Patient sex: F
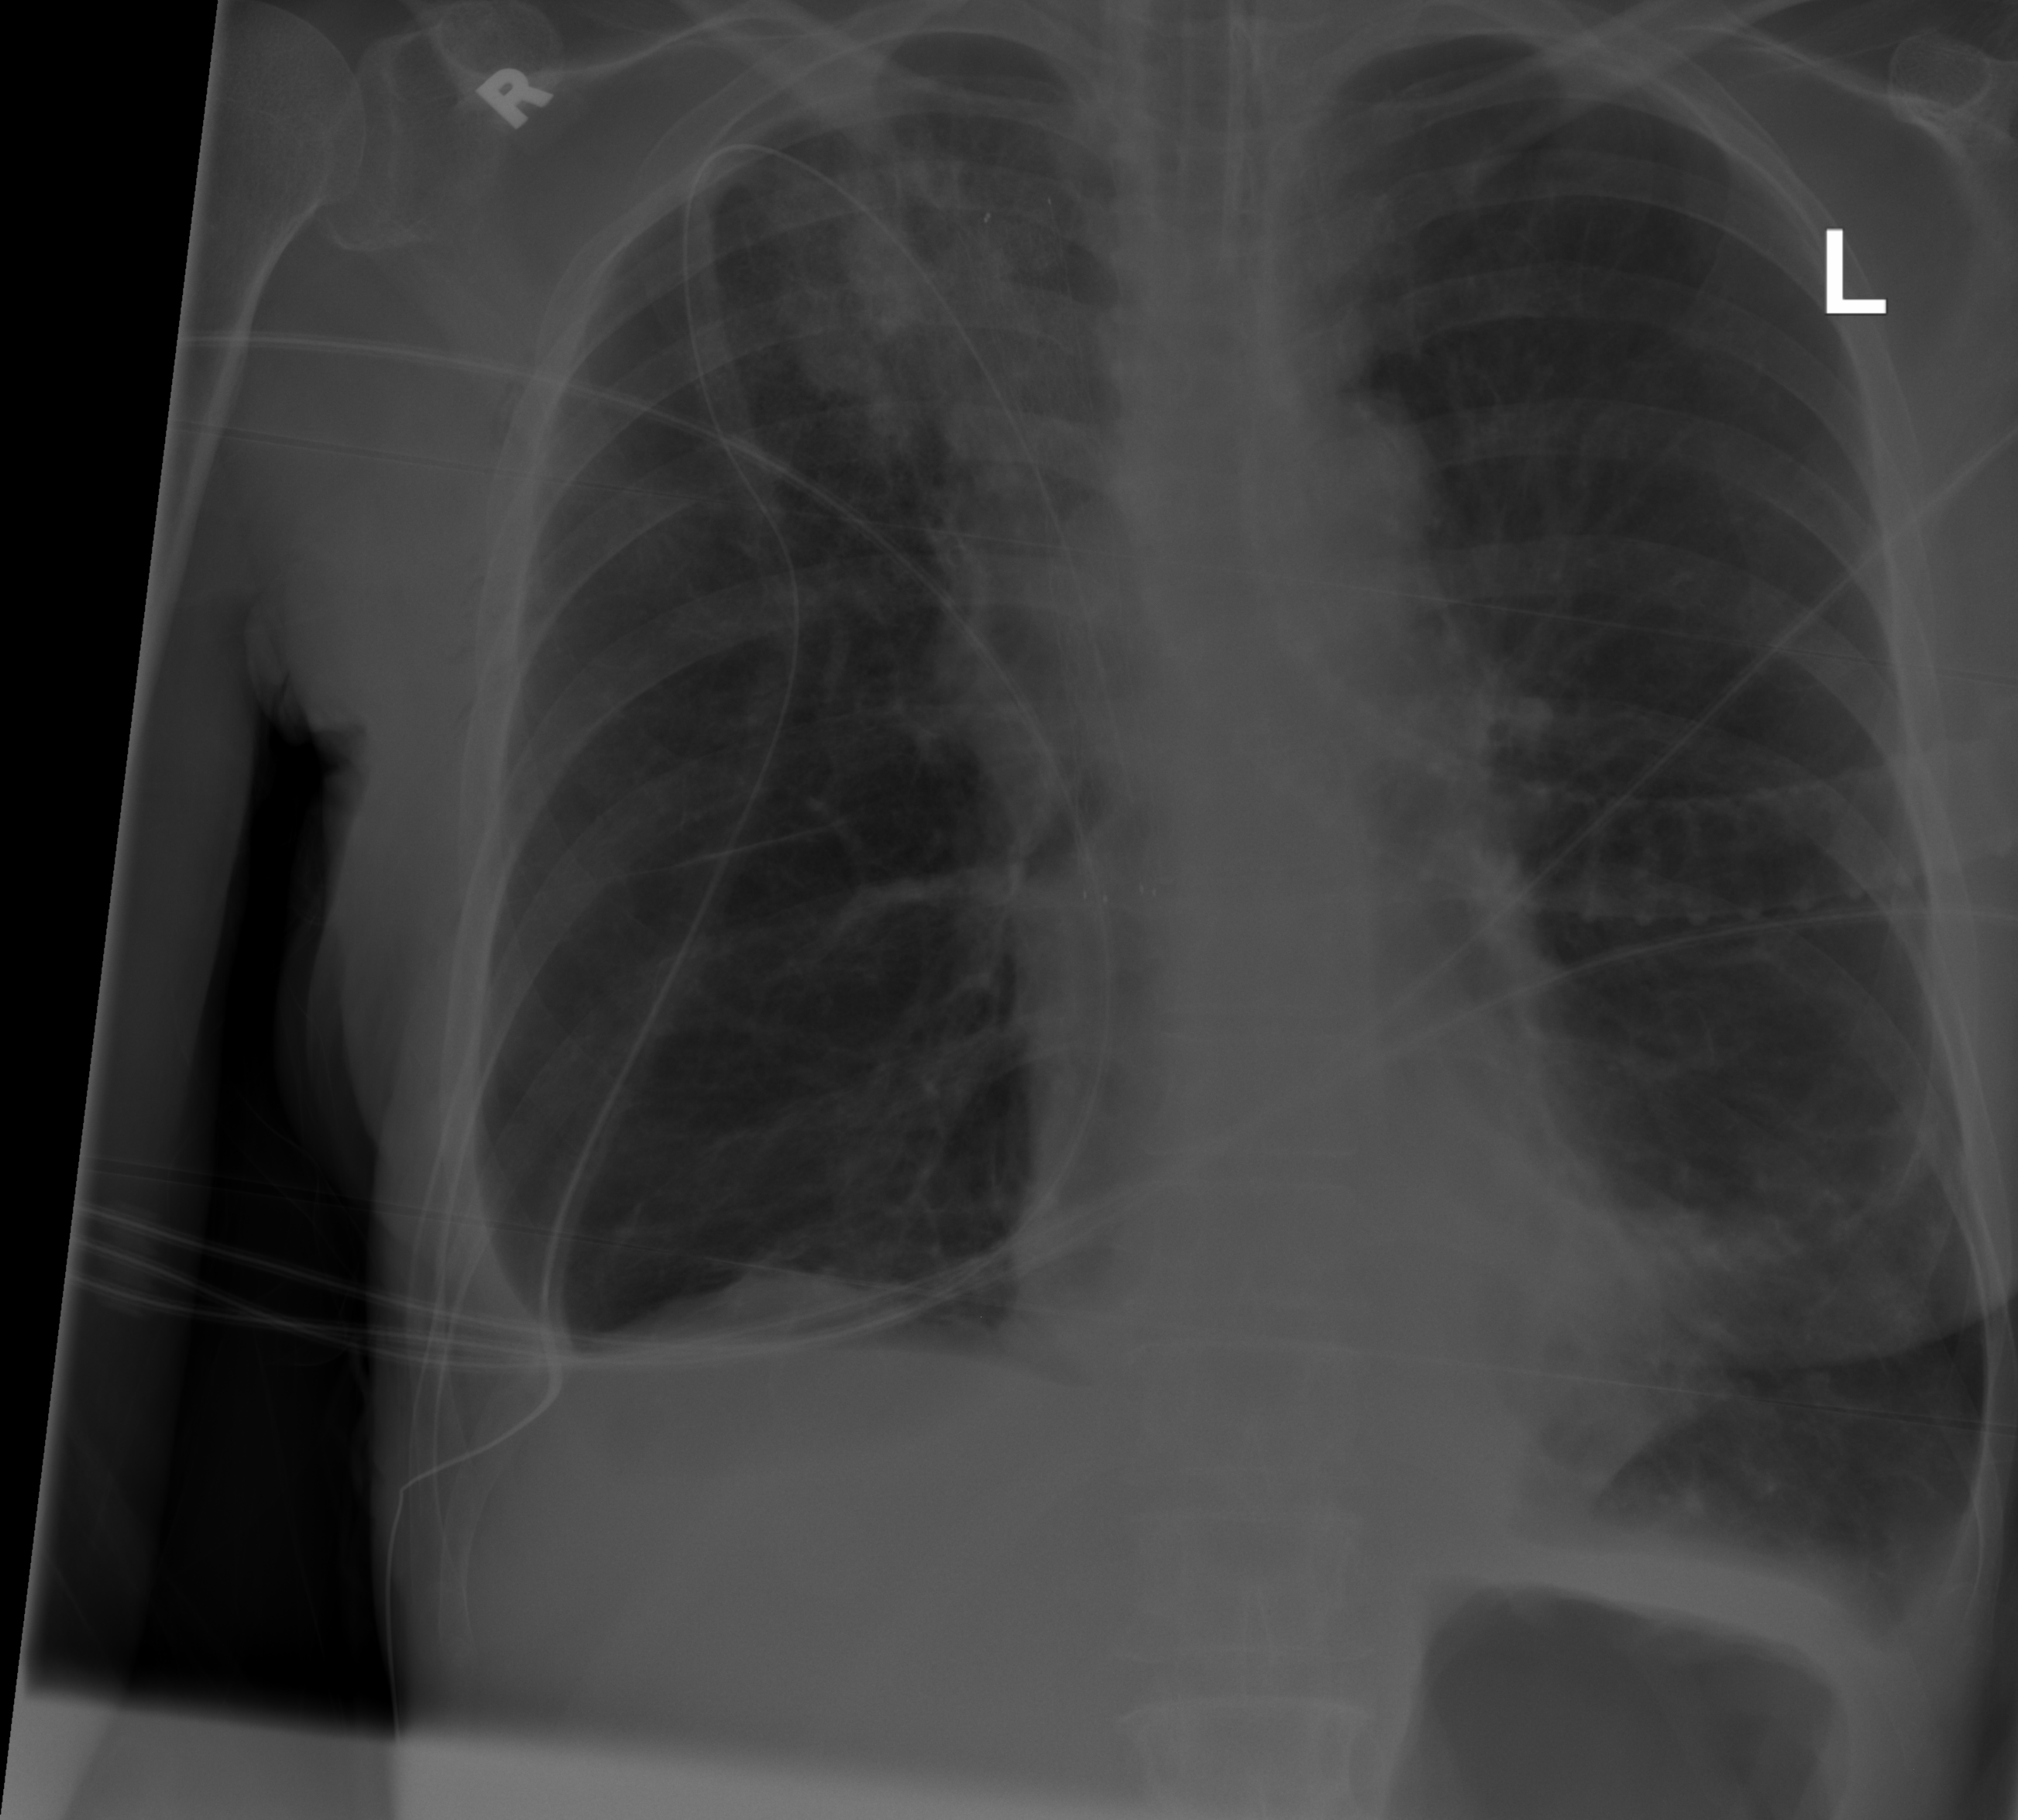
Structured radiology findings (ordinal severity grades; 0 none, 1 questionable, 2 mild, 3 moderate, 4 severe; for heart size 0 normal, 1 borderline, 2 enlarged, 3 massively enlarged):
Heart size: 0
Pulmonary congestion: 0
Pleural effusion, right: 2
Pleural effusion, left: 2
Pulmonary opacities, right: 0
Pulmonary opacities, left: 0
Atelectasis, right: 2
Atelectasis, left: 2